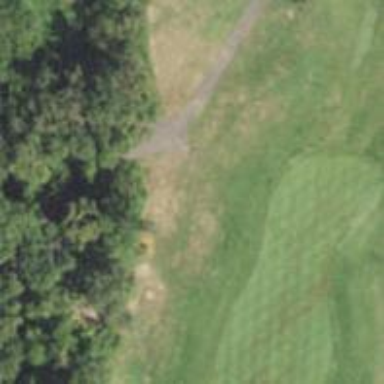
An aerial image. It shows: Path for both roads and golfers.